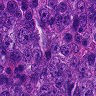
Metastatic tissue present: yes